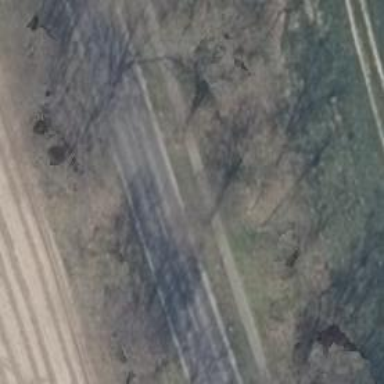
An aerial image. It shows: Secondary road with asphalt surface.